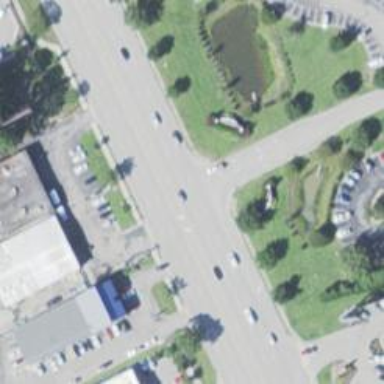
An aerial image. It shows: Footway.